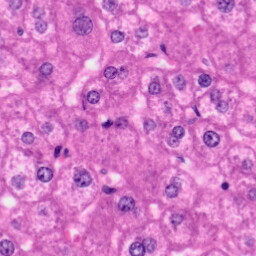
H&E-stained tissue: Liver